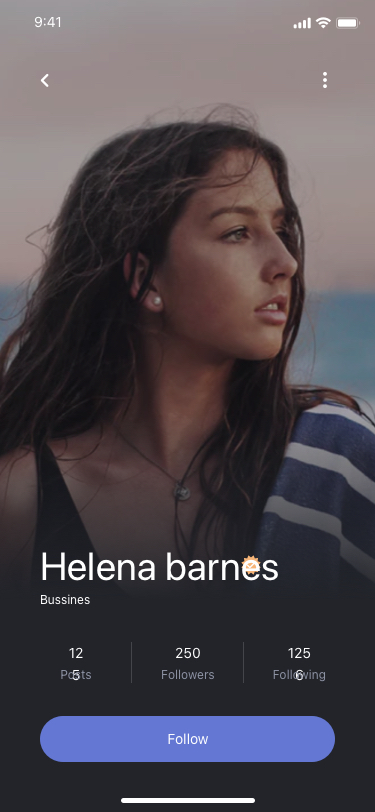
Text in this UI design:
125
Posts
250
Followers
1256
Following
Bussines
Helena barnes